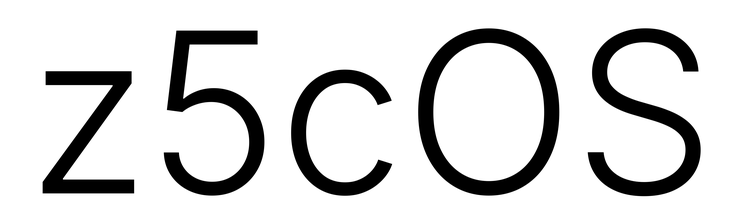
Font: Inter_Light